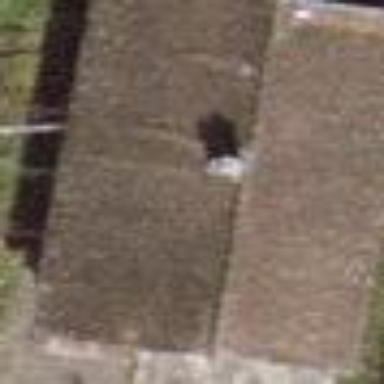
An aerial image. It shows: Simple and straightforward house.